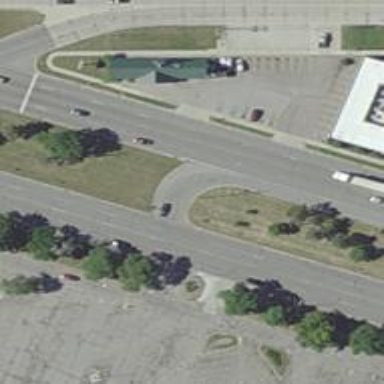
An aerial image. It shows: Trunk link highway with asphalt surface.